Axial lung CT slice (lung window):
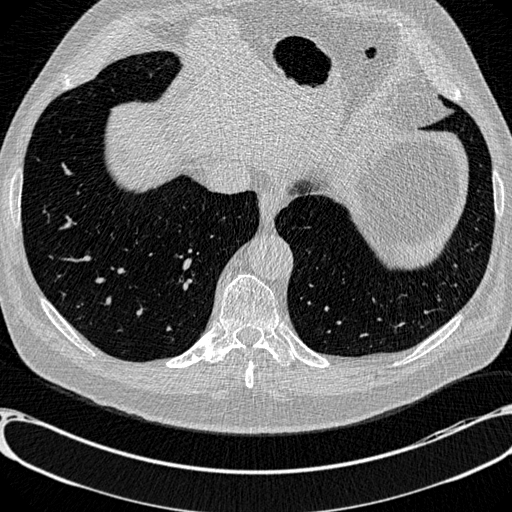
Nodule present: no